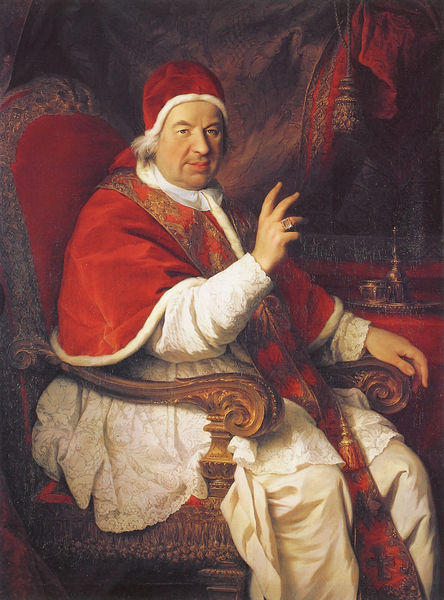
Titel: Portrait des Papstes Benedikt XIV.
Künstler: Pierre Subleyras
Institution: Versailles,  Musée national du chateau
Schlagwörter: mann, hut, stuhl, weiss, rot, barock, sessel, klassizismus, armlehne, bischof, papst, thron, dick, ring, ann, fischerring